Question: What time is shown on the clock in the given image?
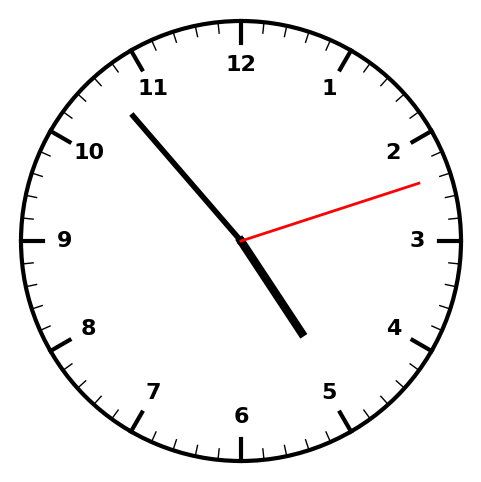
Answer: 04:53:12